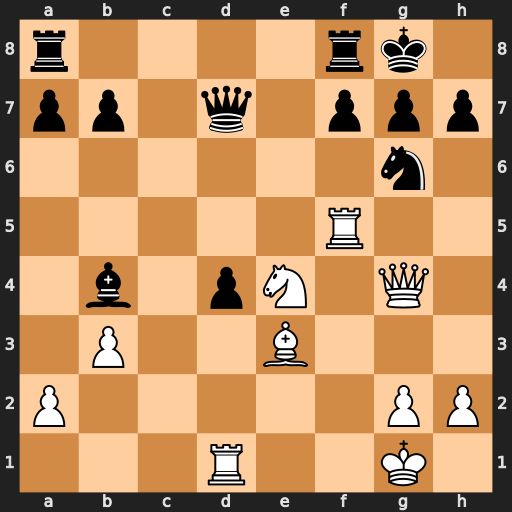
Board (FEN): r4rk1/pp1q1ppp/6n1/5R2/1b1pN1Q1/1P2B3/P5PP/3R2K1
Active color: w
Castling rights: -
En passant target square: -
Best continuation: Rxd4 Qe6 Rxb4